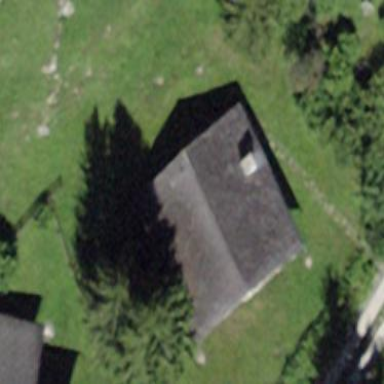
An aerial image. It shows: Detached building with gabled roof.